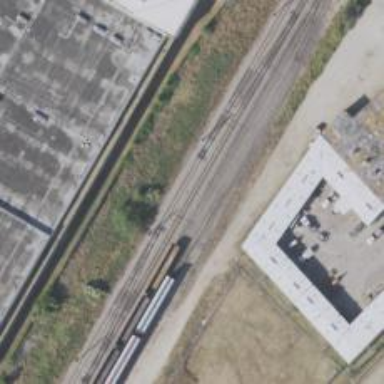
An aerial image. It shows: Light rail yard with electrified contact lines.